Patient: sex M, age 35
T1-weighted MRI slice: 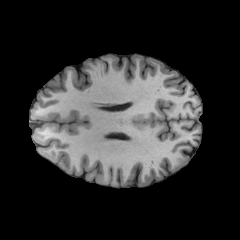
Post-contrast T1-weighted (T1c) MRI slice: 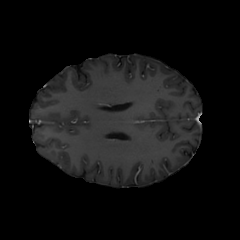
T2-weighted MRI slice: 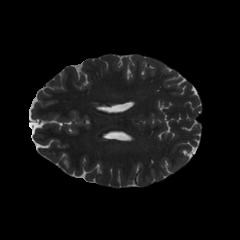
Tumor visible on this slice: no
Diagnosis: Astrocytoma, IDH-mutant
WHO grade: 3